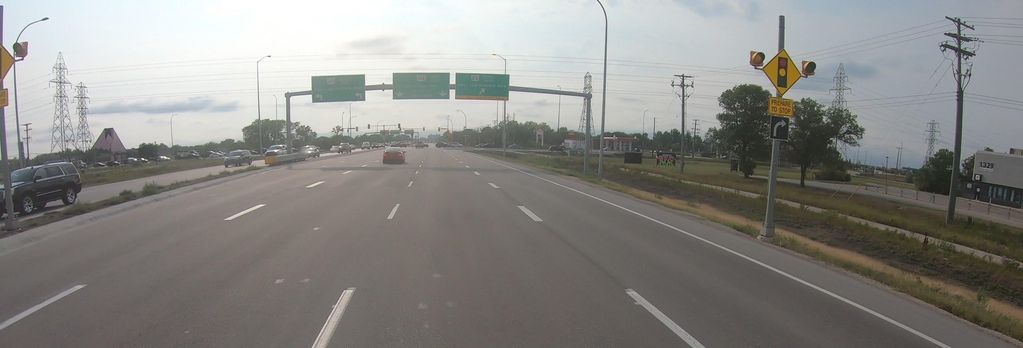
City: winnipeg